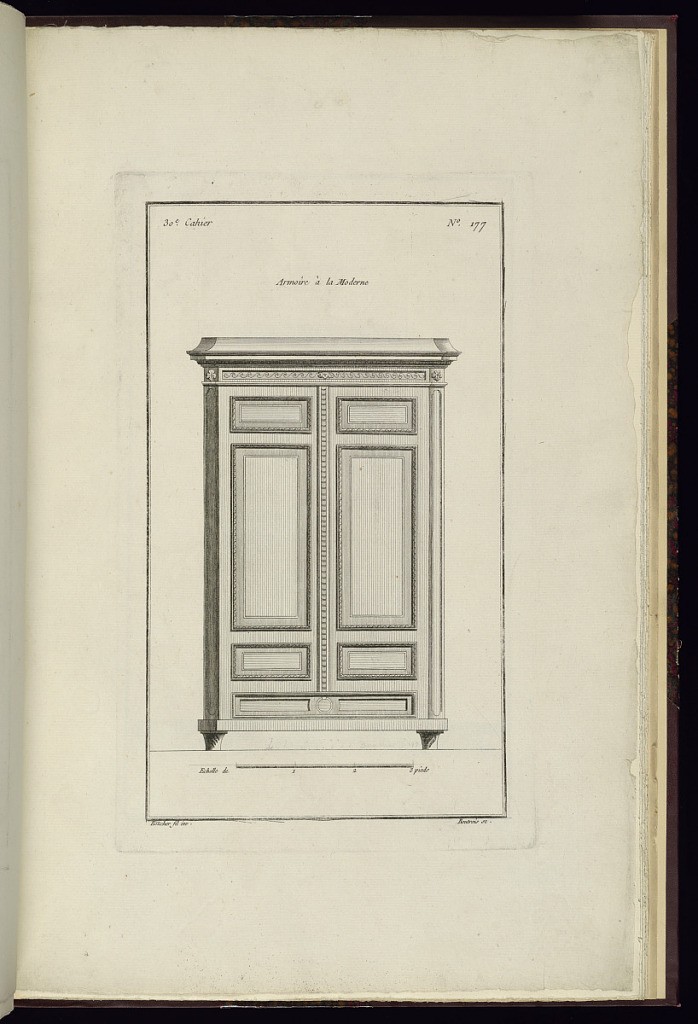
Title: Armoire à la Moderne
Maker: Juste-François Boucher, French, 1736 – 1782
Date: ca. 1775
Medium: Engraving on off white laid paper
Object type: Print
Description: Design for a double door armoire decorated with bands of ornament motifs including wave pattern, lamb tongue, egg and dart, and rosettes. The plate is signed.